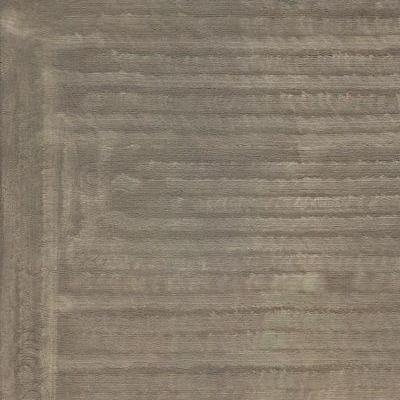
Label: bField